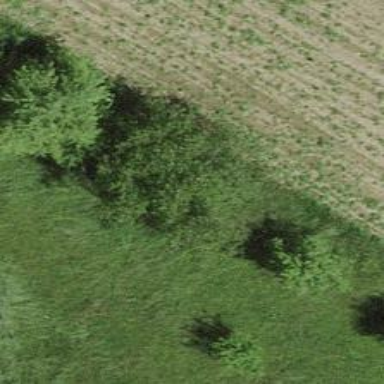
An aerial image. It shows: Agricultural area with broadleaved deciduous trees.